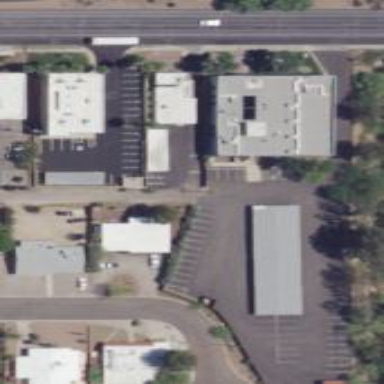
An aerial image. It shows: Alleyway designated as service road.